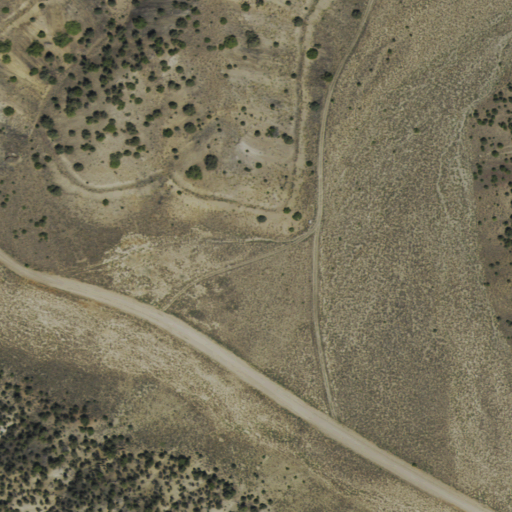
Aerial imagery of valley in Nevada named Perkins Canyon containing shrub and evergreen forest